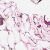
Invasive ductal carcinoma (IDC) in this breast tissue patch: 0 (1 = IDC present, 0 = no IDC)